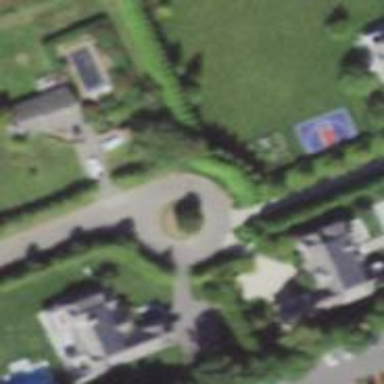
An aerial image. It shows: Turning loop on the road.